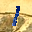
Label: 1